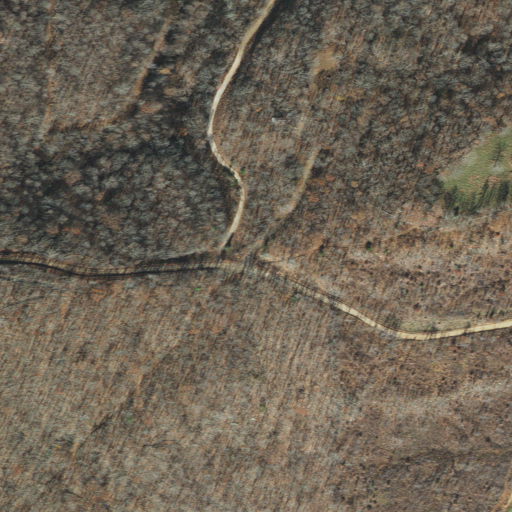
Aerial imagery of gap in Arkansas named Mitchell Gap containing deciduous forest, open development, shrub, and grassland